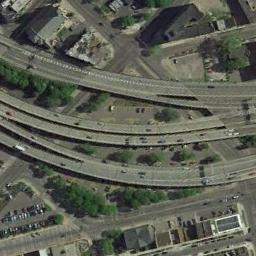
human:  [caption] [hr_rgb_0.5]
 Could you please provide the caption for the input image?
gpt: There are many cars on the overpass .

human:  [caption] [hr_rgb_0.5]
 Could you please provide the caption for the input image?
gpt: The directional overpass is over the roads in the city .

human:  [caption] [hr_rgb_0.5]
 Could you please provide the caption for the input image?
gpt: Below this overpass is a four-lane highway .

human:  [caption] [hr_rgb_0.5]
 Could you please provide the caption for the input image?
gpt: The overpass is next to some houses and a parking lot .

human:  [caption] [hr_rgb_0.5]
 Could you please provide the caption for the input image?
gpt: There are some green trees and buildings beside the overpass .